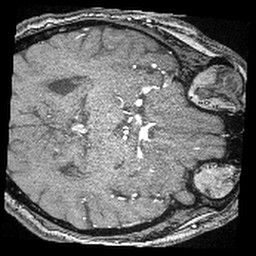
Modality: angio
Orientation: axial
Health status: ill
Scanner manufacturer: siemens
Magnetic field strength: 3 T
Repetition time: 0.027 s
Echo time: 0.00401 s